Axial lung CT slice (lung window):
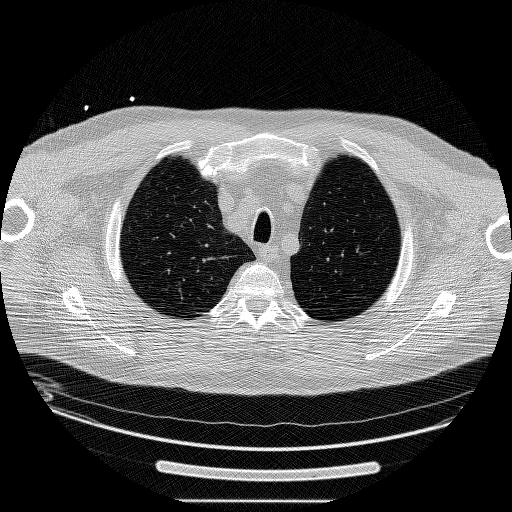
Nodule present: no